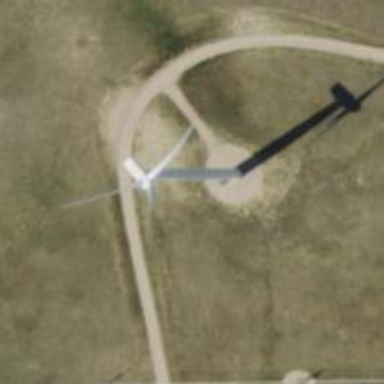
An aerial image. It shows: Wind turbine generating power.